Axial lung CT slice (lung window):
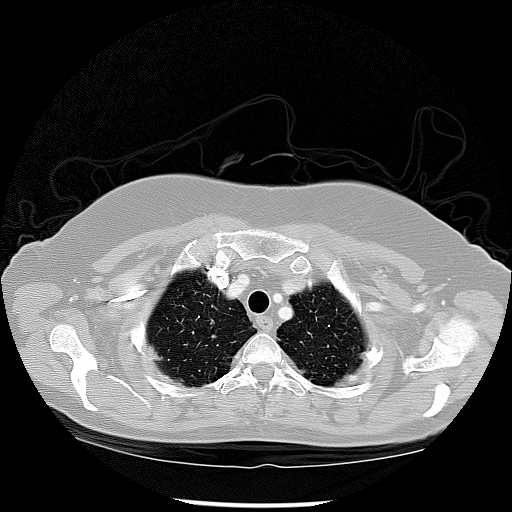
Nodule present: no